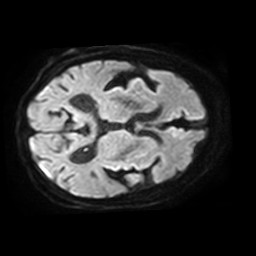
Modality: TRACE
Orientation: axial
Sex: female
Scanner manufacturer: philips
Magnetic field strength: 3 T
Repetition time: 4.007 s
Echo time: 0.06134 s